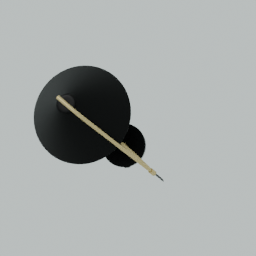
Label: lighting